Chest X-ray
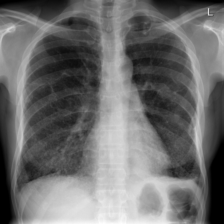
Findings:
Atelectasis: negative
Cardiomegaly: negative
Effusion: negative
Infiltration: negative
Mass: negative
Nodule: negative
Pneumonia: negative
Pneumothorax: negative
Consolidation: negative
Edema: negative
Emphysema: negative
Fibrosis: negative
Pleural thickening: negative
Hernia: negative